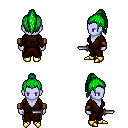
a pixel art fantasy rpg character, female body template, dark elf, purple skin, brown robe, metal pants, green long topknot hairstyle, leather bracers, gold boots, dagger, four views (front, back, left, right), 2x2 character sprite sheet, small pixel art, hard edges, no anti-aliasing